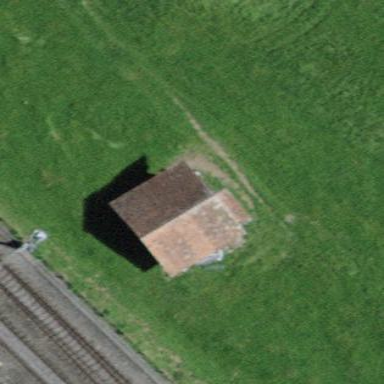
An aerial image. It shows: Barn.